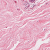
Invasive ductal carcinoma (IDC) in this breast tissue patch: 0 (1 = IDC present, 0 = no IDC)